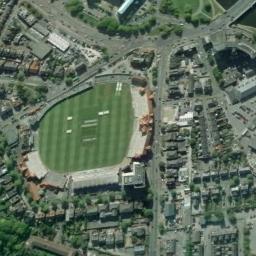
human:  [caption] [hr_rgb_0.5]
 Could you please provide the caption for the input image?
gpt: Many buildings of different shapes are beside the stadium .

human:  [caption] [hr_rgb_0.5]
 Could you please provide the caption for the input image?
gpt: The stadium is next to some buildings and trees .

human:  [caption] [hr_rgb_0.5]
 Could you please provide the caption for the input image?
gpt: Irregular stadium surrounded in the middle of residential area .

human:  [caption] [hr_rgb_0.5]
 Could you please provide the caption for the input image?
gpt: There is a green lawn on one side of this stadium .

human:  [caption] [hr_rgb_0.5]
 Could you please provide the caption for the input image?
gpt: There are many buildings around the stadium .